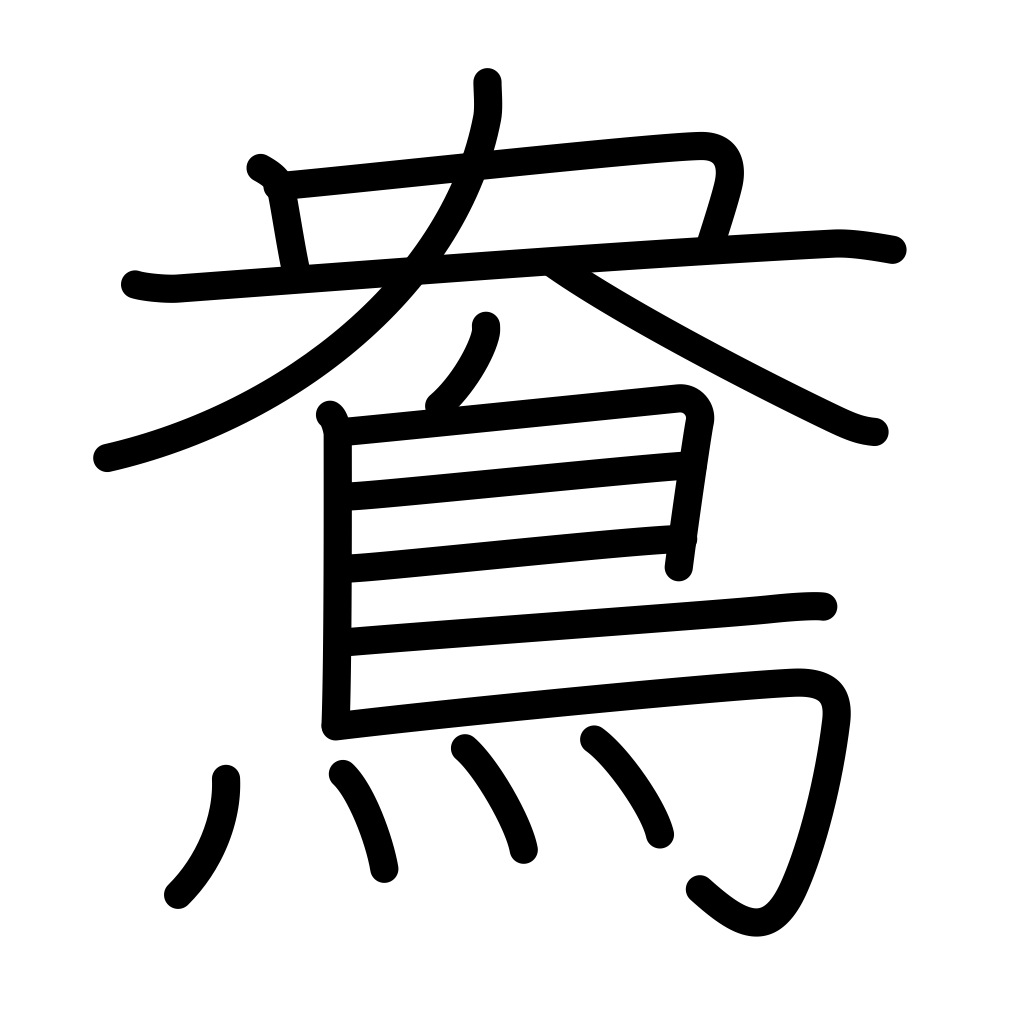
Meaning: female mandarin duck